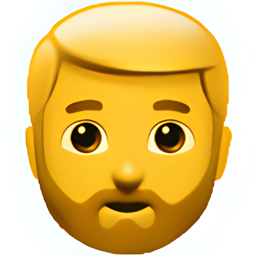
Name: bearded person
Emoji: 🧔
Group: People & Body
Sub-group: person